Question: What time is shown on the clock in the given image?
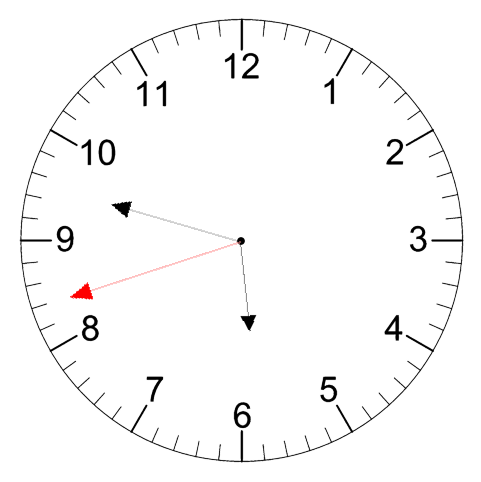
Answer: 05:47:42